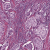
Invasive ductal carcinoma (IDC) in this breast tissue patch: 1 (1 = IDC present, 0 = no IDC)